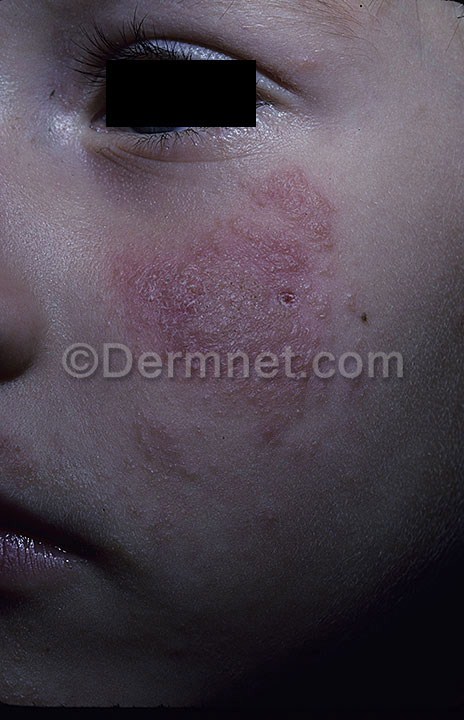
Disease: Seborrheic Keratoses and other Benign Tumors